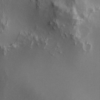
Label: not_dusty